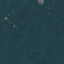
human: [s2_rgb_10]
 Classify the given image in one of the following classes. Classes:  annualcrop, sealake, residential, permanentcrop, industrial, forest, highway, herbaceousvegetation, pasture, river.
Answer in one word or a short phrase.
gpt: Forest